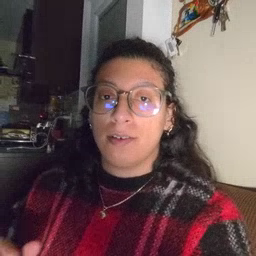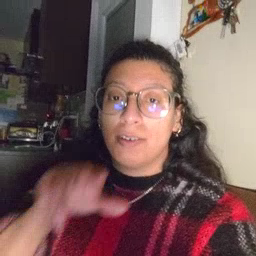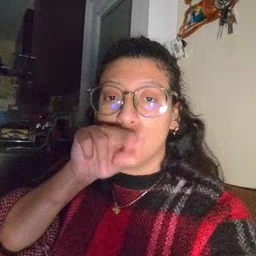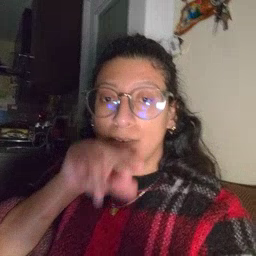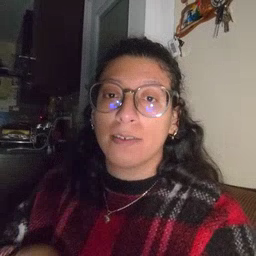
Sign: duck